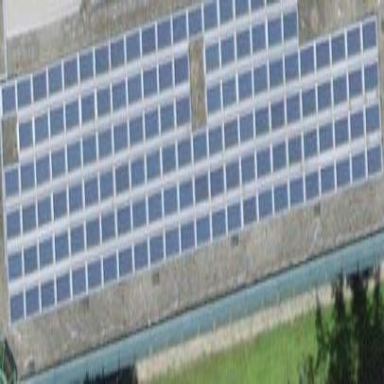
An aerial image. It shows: Solar power generator.